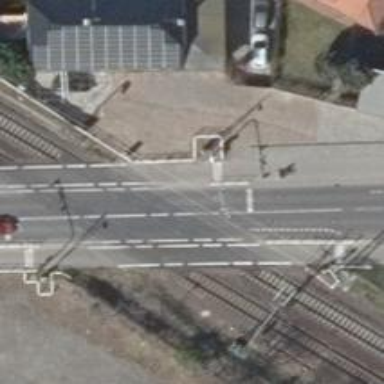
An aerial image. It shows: Railway crossing with lights and full barrier.